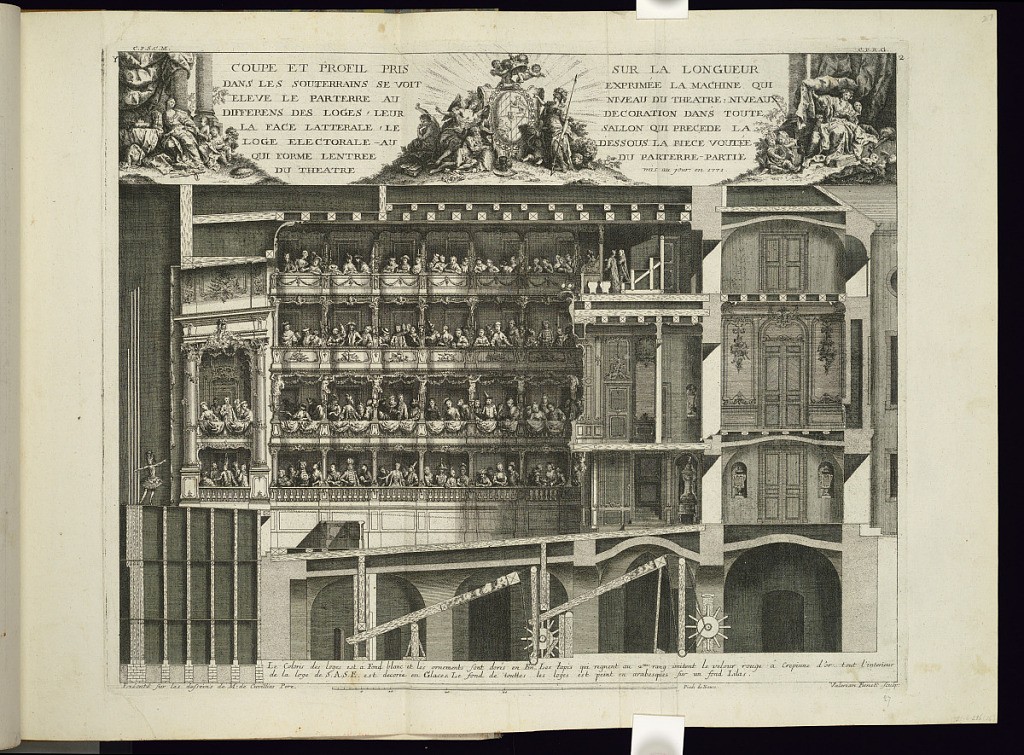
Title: Architectural Section and Elevation for The Residenztheater
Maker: François de Cuvilliés the Elder, Belgian, 1695 - 1768
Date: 1771
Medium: Etching and engraving on paper
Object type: Print
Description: An architectural section for the Residence Theater in Munich with a view of spectators within the balconies of the four floors, a performer on stage and mechanisms below with a description. The title is lettered above with vignettes featuring a coat of arms and allegorical figures. The plate is titled, signed, numbered, and dated.